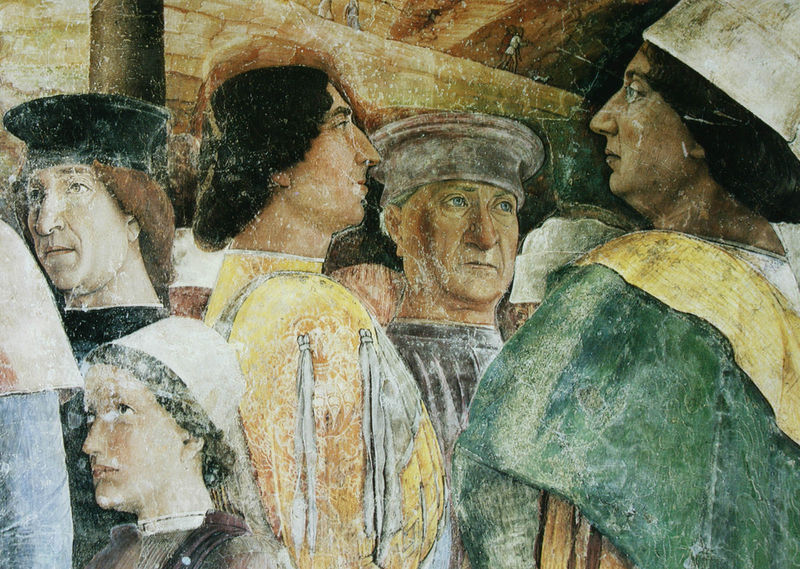
Titel: Camera degli Sposi, Detail der Westwand
Künstler: Andrea Mantegna
Standort: Mantua
Institution: Palazzo Ducale
Schlagwörter: blau, gemälde, gruppe, haut, mann, umhang, weiß, gelb, grün, menschen, ocker, ausschnitt, braun, brust, frau, frisur, grau, haar, hell, holz, hut, hüte, kopfbedeckungen, köpfe, männer, nase, orange, profil, raum, schwarz, säule, türkis, blick, dach, rot, beige, gespräch, haube, herren, malerei, mode, muster, gesichter, kappe, kappen, mütze, profile, wand, augen, blicke, geschichte, gesicht, inkarnat, kleidung, ärmel, bildnis, innenraum, portrait, porträt, gewand, gold, haare, mantel, familie, kind, frontal, kinn, lippen, locken, ohren, renaissance, rosa, handel, kopfbedeckung, wangen, italien, risse, violett, markt, arbeiter, figuren, nasen, detail, brauen, aufrecht, wandgemälde, balken, junge, gewölbe, greis, knabe, porträts, portait, bildnisse, portraits, rom, fragment, wappen, putz, florenz, har, patrizier, fresko, koch, familienportrait, menschenansammlung, medici, raffael, freske, grn, beschädigt, bellini, della francesca, francesca, piero, cosimo, bildnise, die medici, lorenzo der prächtige, hütze, florence, borgia, marco polo, frau unter männern, pierro della franscesca, shclitz